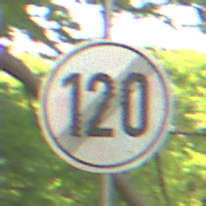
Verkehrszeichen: EndeGeschwindigkeit120
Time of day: MorningAfternoon
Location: Outdoor (RoadRail)
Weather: Clear
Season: NotSpecified
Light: Natural